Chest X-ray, PA view. Patient: 10 years old, sex F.
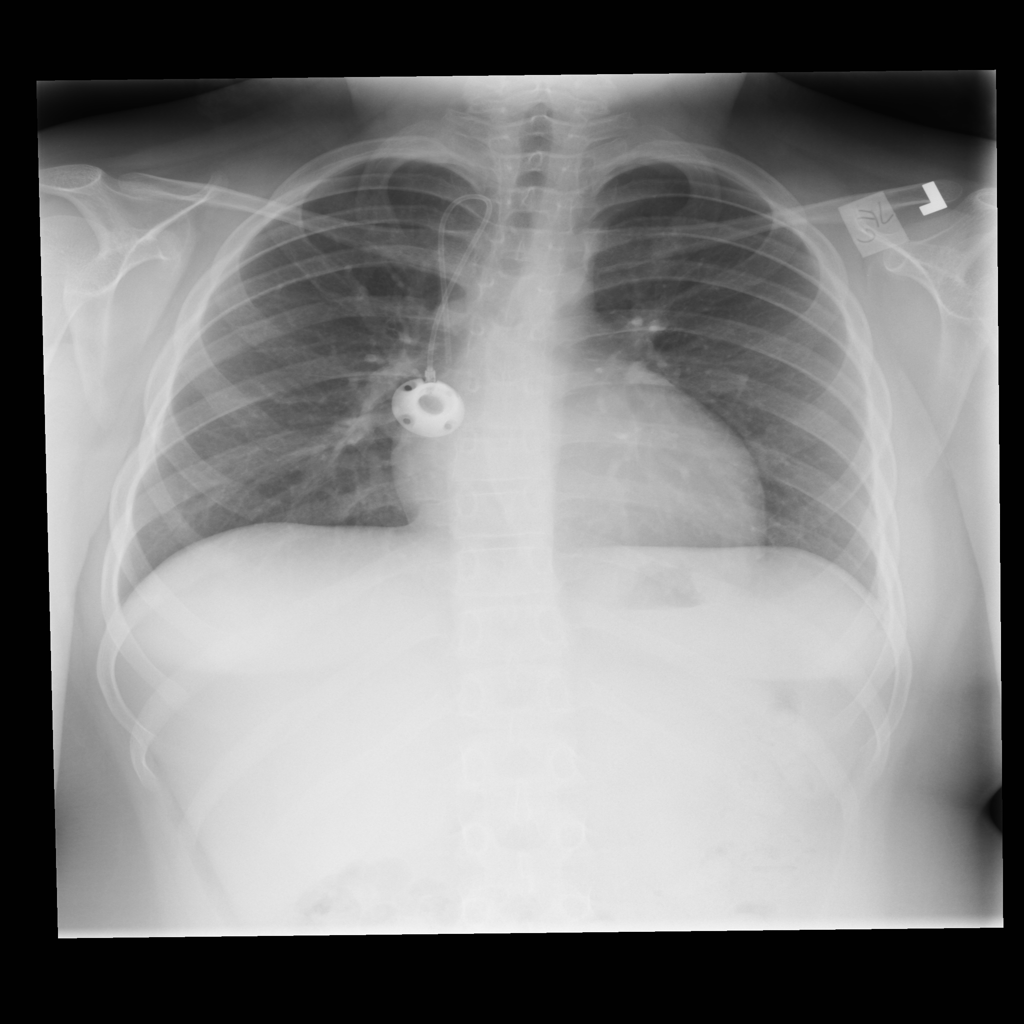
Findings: No Finding